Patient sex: F
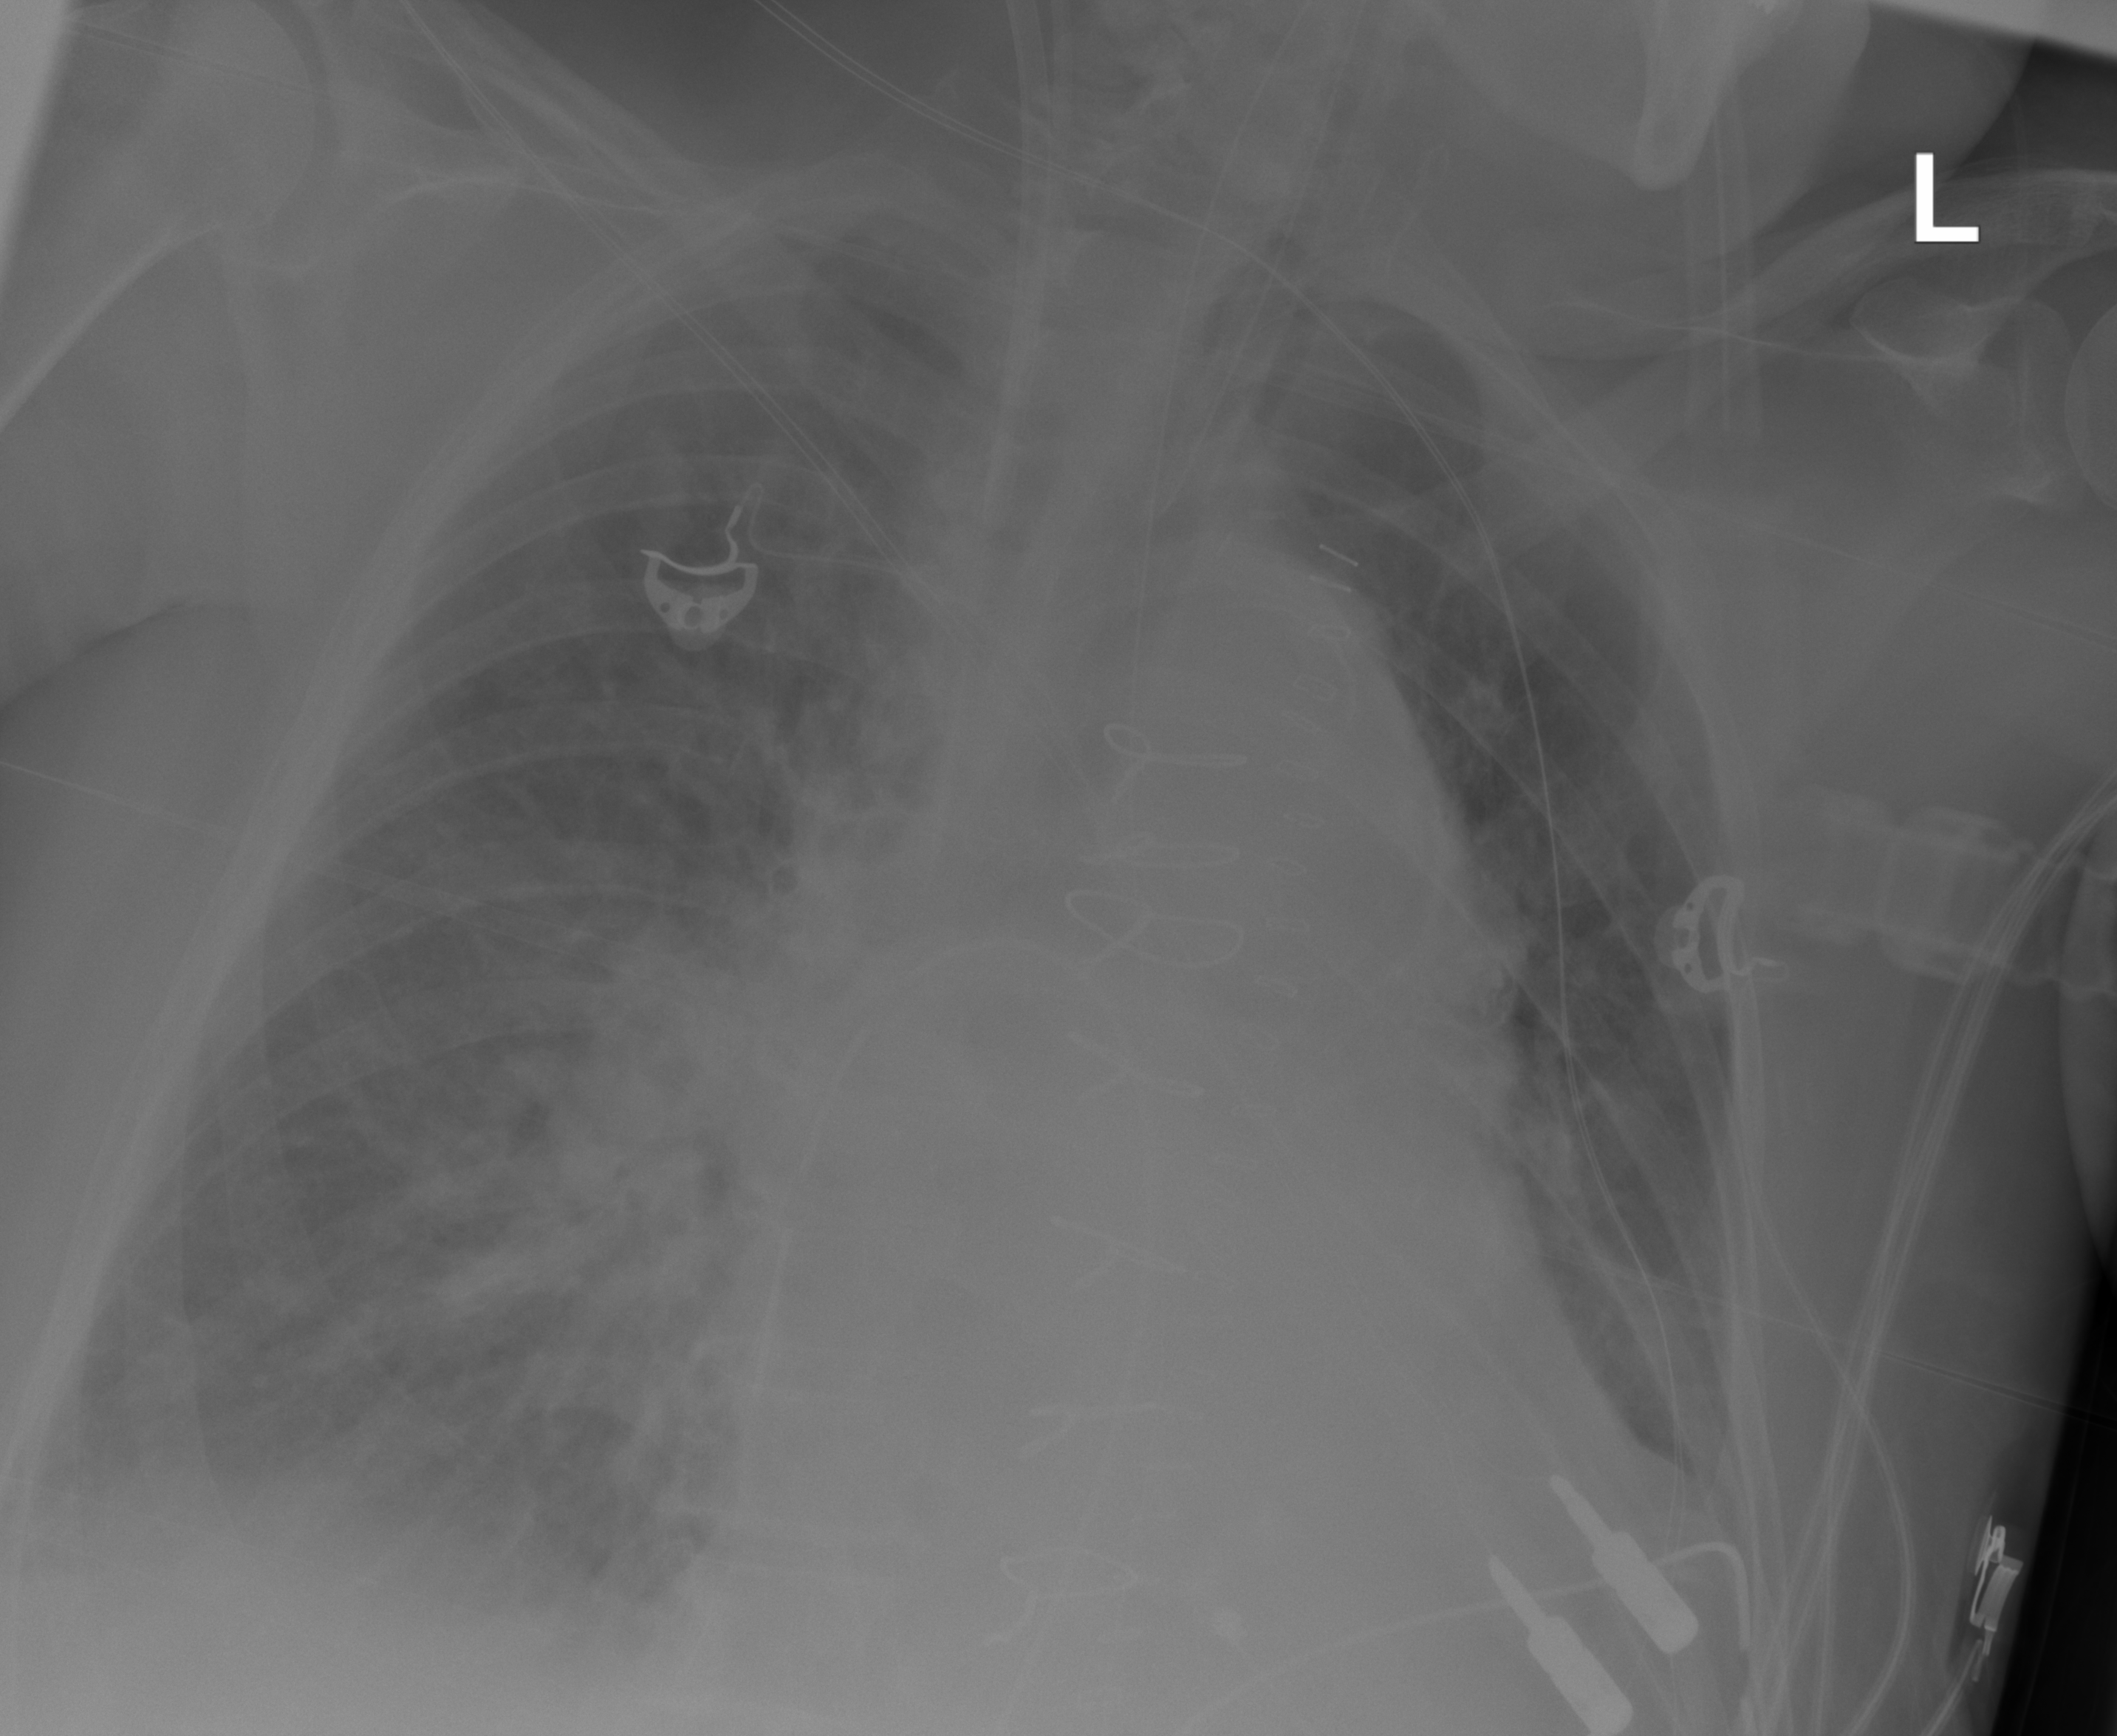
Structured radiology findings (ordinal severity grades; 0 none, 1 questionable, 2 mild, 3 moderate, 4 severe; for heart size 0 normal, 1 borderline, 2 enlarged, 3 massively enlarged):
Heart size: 2
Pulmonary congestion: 1
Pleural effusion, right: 2
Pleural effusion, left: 1
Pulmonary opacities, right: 2
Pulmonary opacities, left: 0
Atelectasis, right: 2
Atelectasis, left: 1